Question: In my MVC 3 application, my problem is, I have a table with rows generated by the number of records returned to the view.
These rows have a checkbox and an upload btn feature if the record does not contain a file.
The idea being, that if there is no file associated with the record "No Cert" is displayed under the Cert column.
Only when the checkbox is checked will this cell display a "upload file" btn.
Once this btn is clicked and window is opened to select a file
File is selected, a pop-up message appears notifying the user that the file was successfully uploaded.
However the cell under Cert for that selected row will now be blank. Only with a page refresh will the file name appear.
I did try to add a div with an associated class to display "Uploaded" and it worked for the first one.
But when I repeat the process on another selected row , the "uploaded" div is applied to the first row again and the cell in the row I just selected is left blank.
I believe this is because the code is using the td with the first ID "attBtn" used in the onComplete function below.
'''
onComplete: function (id, fileName, responseJson) {
var resultMessage = document.getElementById('resultMessage');
alert(responseJson.msg);
$('.qq-uploader').remove();
$('#attBtn').prepend('<div class="uploadedTag"><p>Uploaded</p></div>');
'''
Section of the table dealing with the upload feature:
'''
@if (Model.ElementAt(index).CertName != null)
{
<td>@Html.DisplayFor(m => Model.ElementAt(index).CertName)</td>
}
else
{
<td id ="attBtn" class="file-uploader-attachment-Class"></td>
}
'''
Script used in view:
'''
<script type="text/javascript">
$(document).ready(function () {
function handleCheckbox() {
if ($(this).find(':checkbox').is(':checked')) {
createUploader($(this));
$(this).find('.file-uploader-attachment-Class').removeClass("upload-placeholder-unchecked");
}
else {
$(this).find('.file-uploader-attachment-Class').addClass("upload-placeholder-unchecked");
$(this).find('.file-uploader-attachment-Class').html($('#myHTML2').html());
}
}
$('tr').each(handleCheckbox);
$('tr').on('click', handleCheckbox);
function createUploader(container) {
var elements = container.find('.file-uploader-attachment-Class');
var CAL_ID = container.find(':checkbox').val()
Array.prototype.filter.call(elements, function (element) {
var uploader = new qq.FileUploader({
element: element,
sizeLimit: <PHONE>, // max size
action: '/CalibrationViewer/AttachmentUpload',
allowedExtensions: ['xls', 'xlsx', 'pdf', 'doc', 'docx', 'csv', 'txt', 'rtf', 'zip', 'zipx', '7z'],
params: {
customer: CUST_NAME,
calibrationId: CAL_ID
},
multiple: false,
debug: false,
onComplete: function (id, fileName, responseJson) {
var resultMessage = document.getElementById('resultMessage');
alert(responseJson.msg);
$('.qq-uploader').remove();
$('#attBtn').prepend('<div class="uploadedTag"><p>Uploaded</p></div>');
}
});
});
}
});
'''

How do identify the current row I'm working with. ?
It would be great if I could get the name of the File name just inserted into the cell instead of the "uploadded"
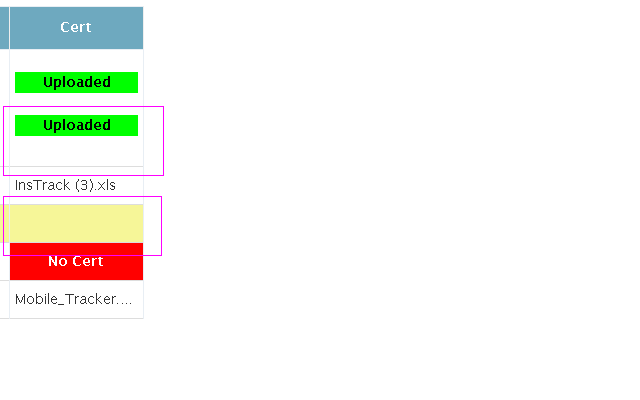
Answer: I'm not going to try to figure out your specific element classes but simply point out a general approach that is a very common pattern for isolating instances in repeated blocks of html.
Since you are using table , row will be a '<tr>'
'''
$('.someButtonClass').click(function(){
/* "this" is the instance of the elements
represented by selector that event triggered on
*/
var $row = $(this).closest('tr'); /* isolate row instance*/
/* now look within row instance to manipulate descendant elements */
$row.find('.someOtherClass').doSomething();
});
'''